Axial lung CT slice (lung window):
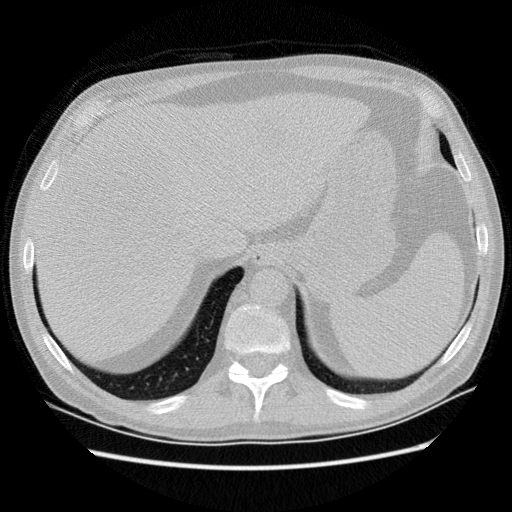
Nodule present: no